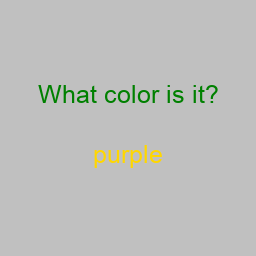
Color: gold
Color name shown: purple
Background color: silver
Question text color: green